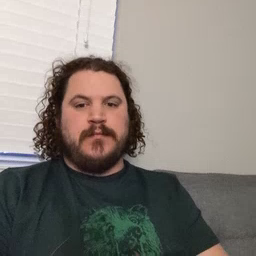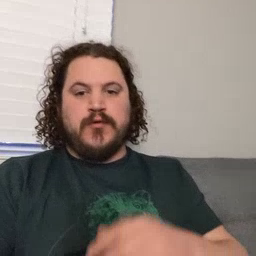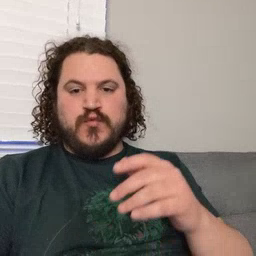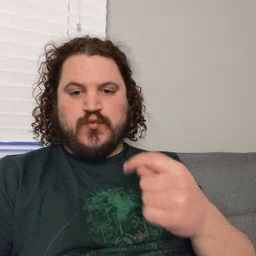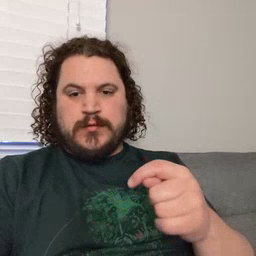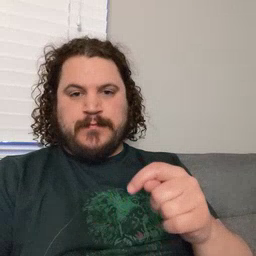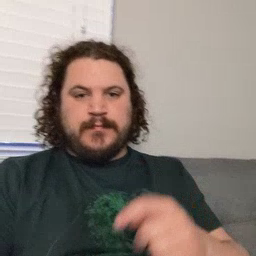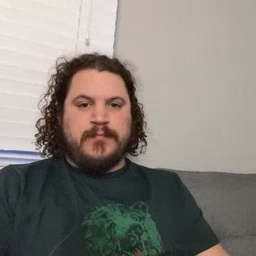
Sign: toy